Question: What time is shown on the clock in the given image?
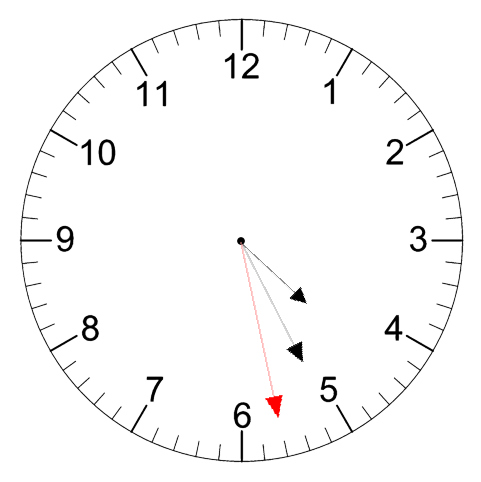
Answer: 04:25:28